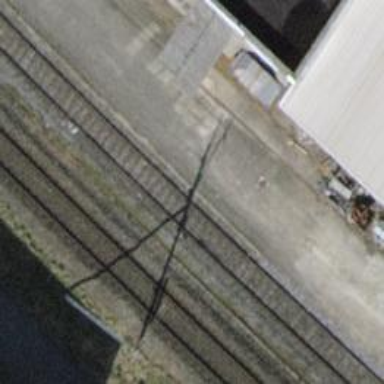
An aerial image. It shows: Single railway spur track.